Question: I see this in the newly released VS 2015:

However, clicking it does nothing (tried also double-clicking, shouting at it, etc.). How to interact with this element?
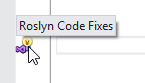
Answer: It looks like they just released Resharper 9.1.2 today (July 21, 2015).
I had this same problem when I installed 9.1.1 Reshaper from Visual Studio 2015 in the Tools -> Extensions and Updates... menu.
It's likely best to just grab it on their site right now.